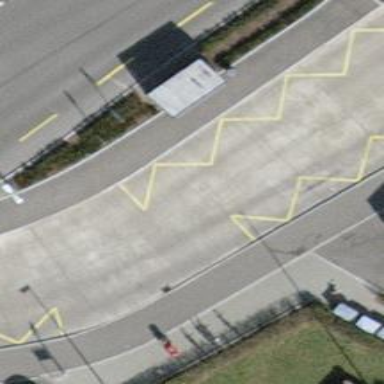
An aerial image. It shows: Bus stop equipped with public transport stop position.